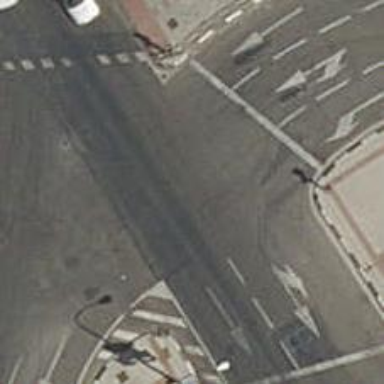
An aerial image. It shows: Road with traffic signals.